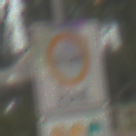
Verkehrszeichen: BeginnUmweltzone
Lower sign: FreistellungVomVerkehrsverbot1
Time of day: MorningAfternoon
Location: Outdoor (Suburban)
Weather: Overcast
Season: NotSpecified
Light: Natural